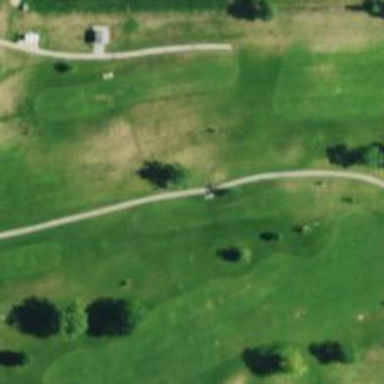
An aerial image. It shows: Path for both road and golf.